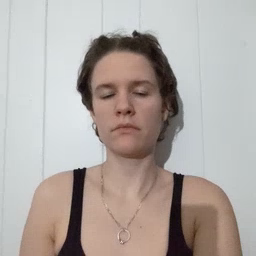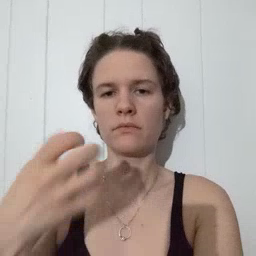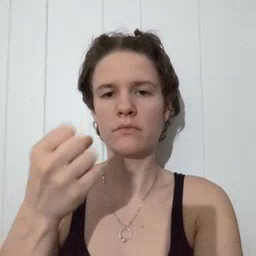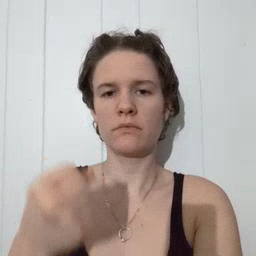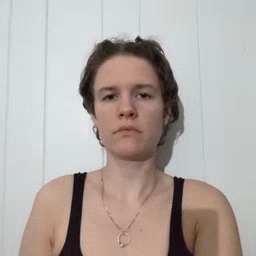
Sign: milk